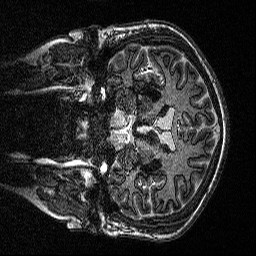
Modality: MP2RAGE
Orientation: coronal
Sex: female
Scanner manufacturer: siemens
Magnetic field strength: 3 T
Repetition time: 5 s
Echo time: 0.00292 s